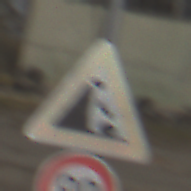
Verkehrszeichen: SteinschlagLinks
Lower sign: Geschwindigkeit90
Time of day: Midday
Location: Outdoor (Suburban)
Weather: PartlyCloudy
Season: NotSpecified
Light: Natural